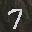
Label: 7